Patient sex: F
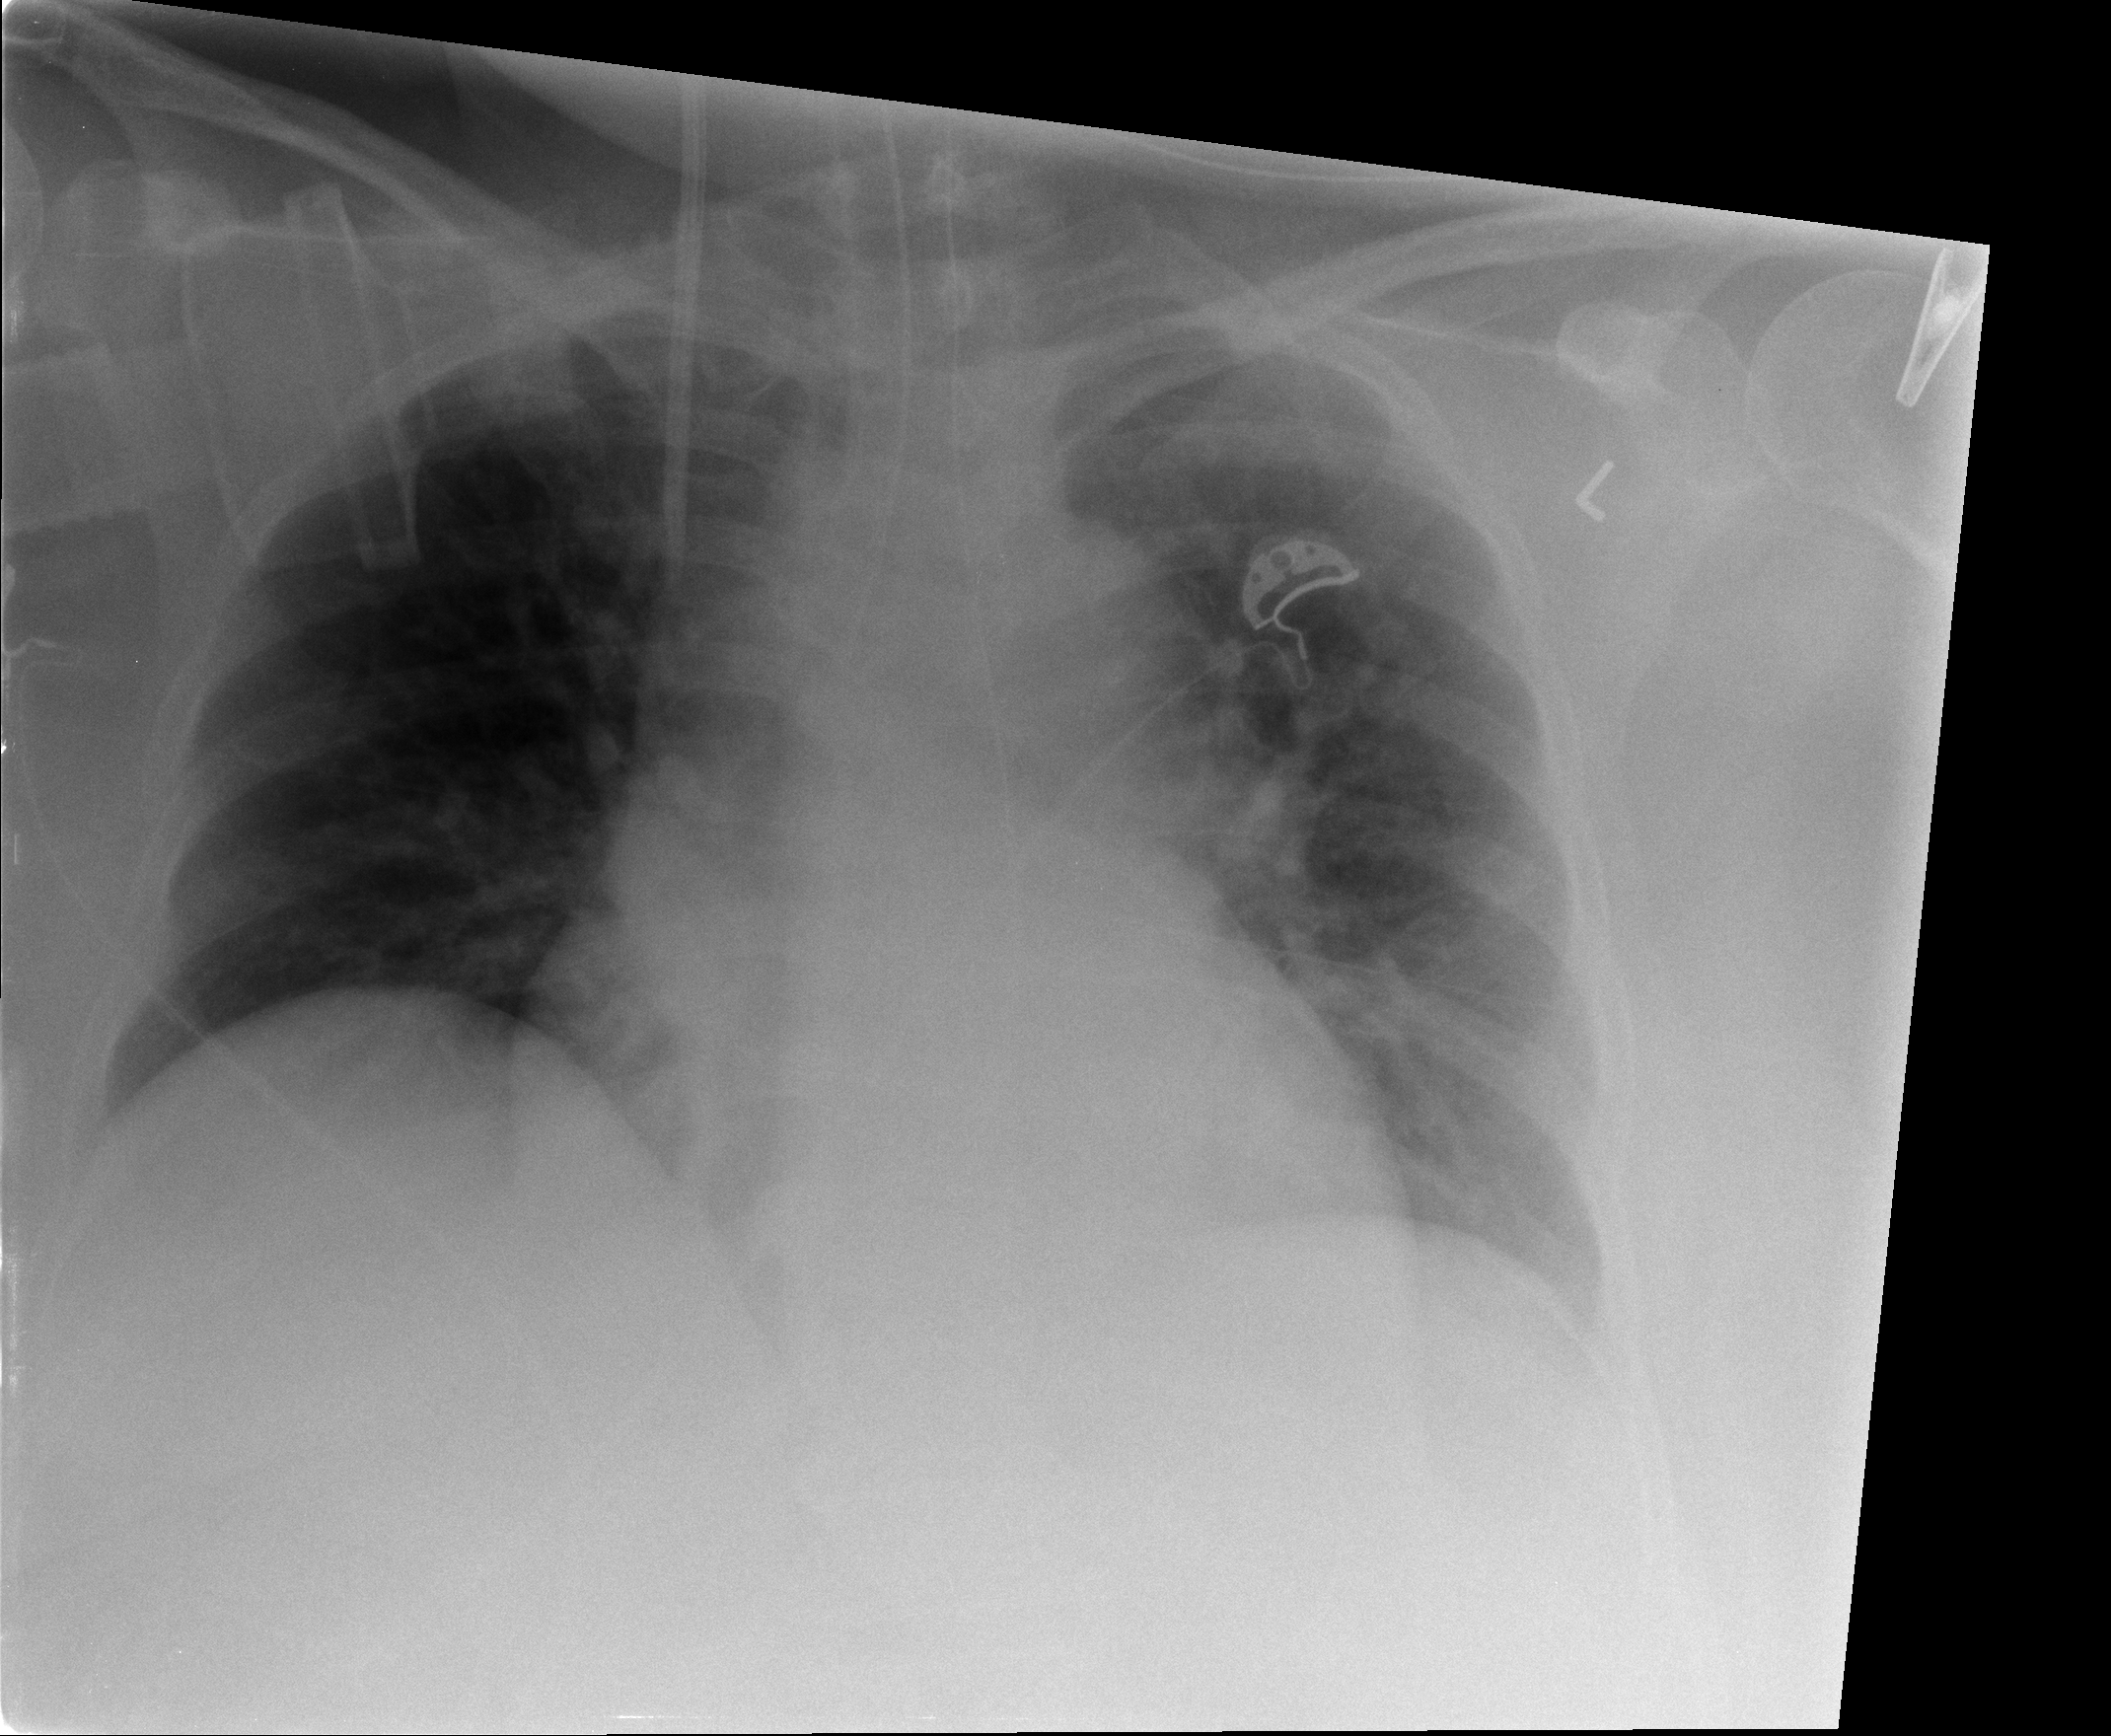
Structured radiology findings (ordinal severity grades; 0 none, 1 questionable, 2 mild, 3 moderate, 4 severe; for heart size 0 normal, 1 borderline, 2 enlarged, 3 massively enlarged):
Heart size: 1
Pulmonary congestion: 2
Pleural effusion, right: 0
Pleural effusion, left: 2
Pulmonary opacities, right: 0
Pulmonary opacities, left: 0
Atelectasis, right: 0
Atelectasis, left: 0